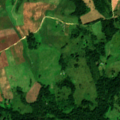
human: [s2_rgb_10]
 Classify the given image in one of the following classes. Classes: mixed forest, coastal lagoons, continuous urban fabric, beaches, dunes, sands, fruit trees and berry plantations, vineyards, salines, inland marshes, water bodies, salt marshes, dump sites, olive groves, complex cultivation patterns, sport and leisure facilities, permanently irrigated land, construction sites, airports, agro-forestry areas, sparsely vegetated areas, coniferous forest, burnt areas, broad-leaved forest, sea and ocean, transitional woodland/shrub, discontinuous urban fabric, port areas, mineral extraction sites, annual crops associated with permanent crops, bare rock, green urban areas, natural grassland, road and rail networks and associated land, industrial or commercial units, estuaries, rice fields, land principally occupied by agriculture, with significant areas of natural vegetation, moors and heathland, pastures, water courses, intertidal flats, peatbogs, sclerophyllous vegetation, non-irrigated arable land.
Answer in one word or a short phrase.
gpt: pastures, complex cultivation patterns, land principally occupied by agriculture, with significant areas of natural vegetation, broad-leaved forest